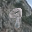
Label: 9